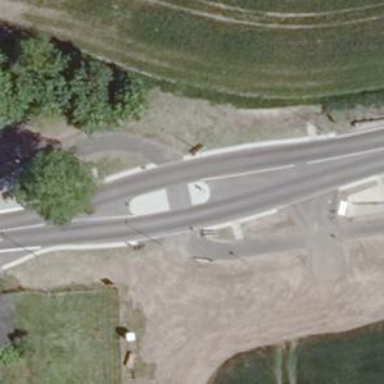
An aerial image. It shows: Traffic calming island.